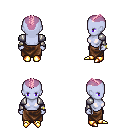
a pixel art fantasy rpg character, female body template, dark elf, purple skin, steel arm armor, robe skirt, pink short mohawk hairstyle, bracelets, gold boots, four views (front, back, left, right), 2x2 character sprite sheet, small pixel art, hard edges, no anti-aliasing